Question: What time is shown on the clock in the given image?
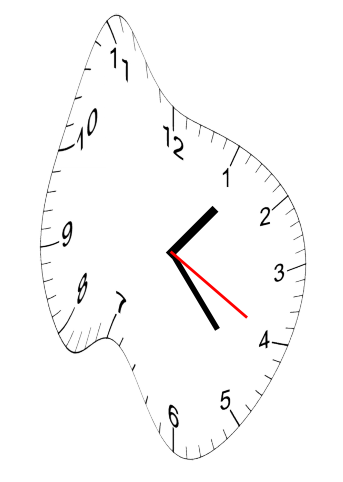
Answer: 01:23:20